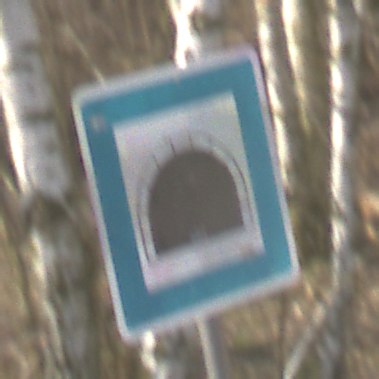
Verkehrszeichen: Tunnel
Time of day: MorningAfternoon
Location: Outdoor (Nature)
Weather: Clear
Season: Winter
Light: Natural